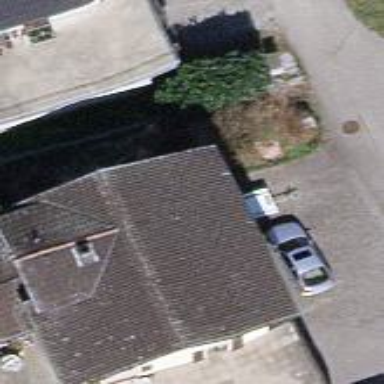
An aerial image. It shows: Building with gabled roof.